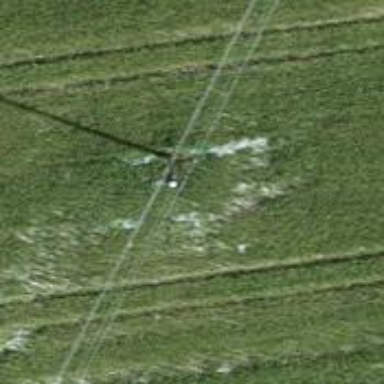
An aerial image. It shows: Power pole.